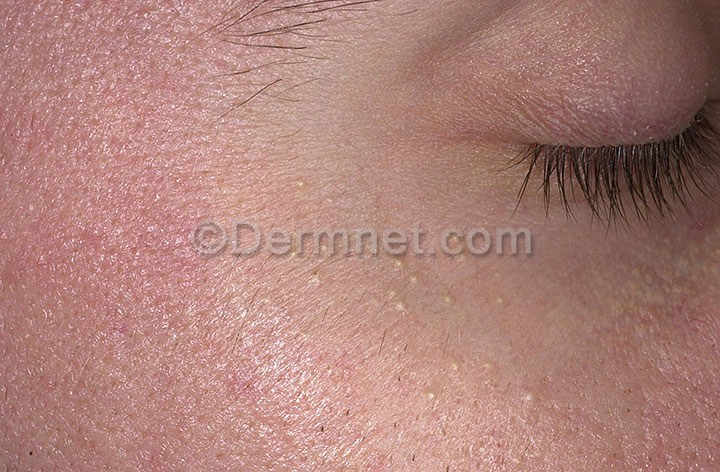
Disease: Acne and Rosacea Photos